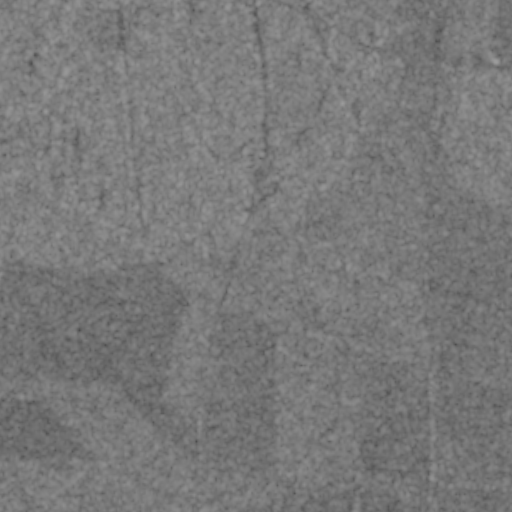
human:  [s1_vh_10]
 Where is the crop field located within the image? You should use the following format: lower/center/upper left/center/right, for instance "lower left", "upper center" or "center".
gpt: The crop field is located in the upper right of the image.
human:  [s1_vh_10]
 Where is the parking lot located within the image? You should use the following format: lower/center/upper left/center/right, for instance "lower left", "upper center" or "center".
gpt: The parking lot is located in the upper center of the image.
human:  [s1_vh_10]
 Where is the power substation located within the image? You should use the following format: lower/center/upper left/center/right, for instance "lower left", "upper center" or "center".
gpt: The power substation is located in the upper right of the image.
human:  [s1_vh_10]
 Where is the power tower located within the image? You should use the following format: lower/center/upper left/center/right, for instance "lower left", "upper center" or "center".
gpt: There is no power tower in the image.

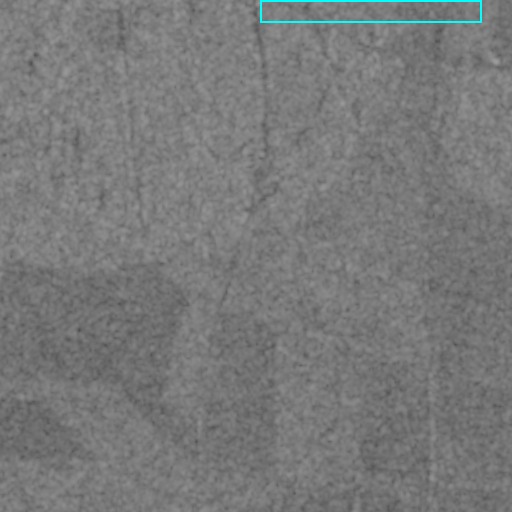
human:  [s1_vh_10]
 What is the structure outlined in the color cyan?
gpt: The structure outlined in cyan is a crop field.
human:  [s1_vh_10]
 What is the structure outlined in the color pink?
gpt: There is no pink outline.